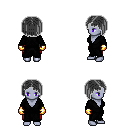
a pixel art fantasy rpg character, female body template, dark elf, purple skin, gray robe, red pants, gray pageboy hairstyle, gold gloves, four views (front, back, left, right), 2x2 character sprite sheet, small pixel art, hard edges, no anti-aliasing